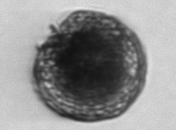
Label: Alexandrium_catenella